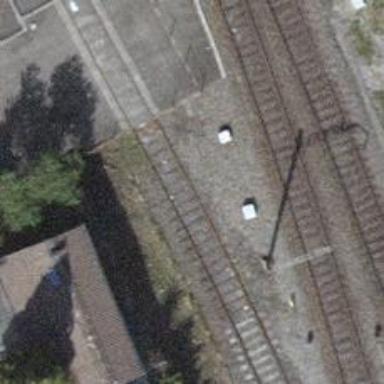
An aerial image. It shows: Disused railway spur with single track.